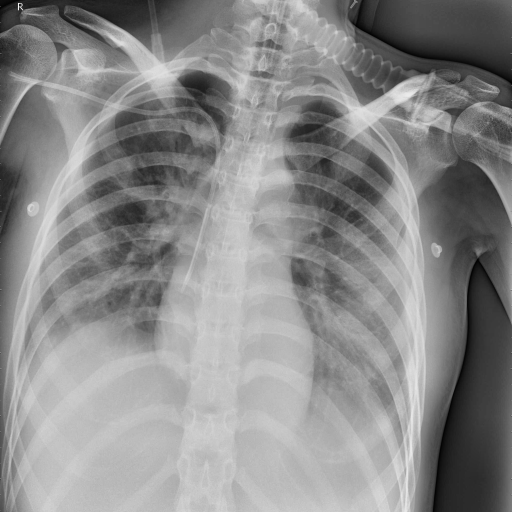
Finding: PNEUMONIA